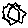
Label: sun